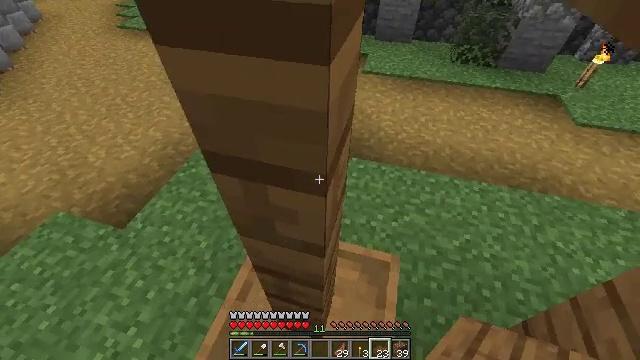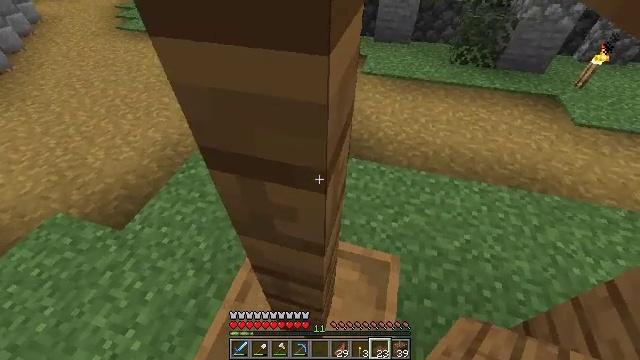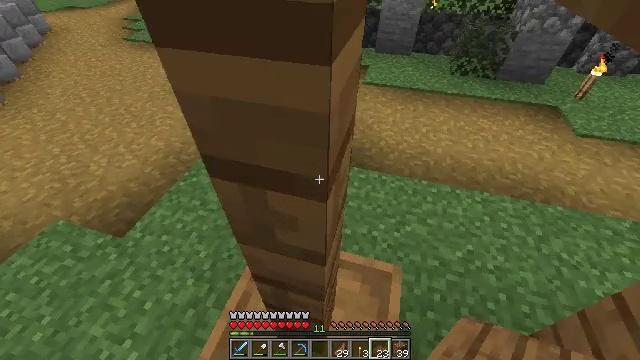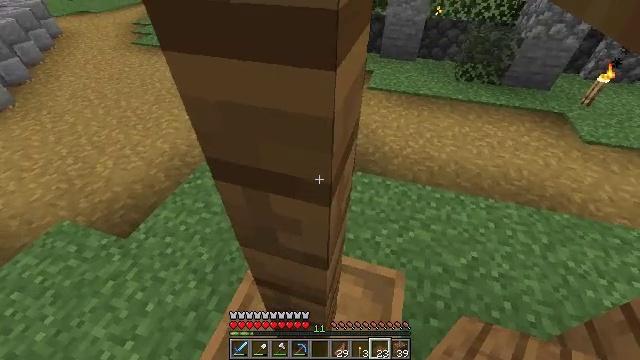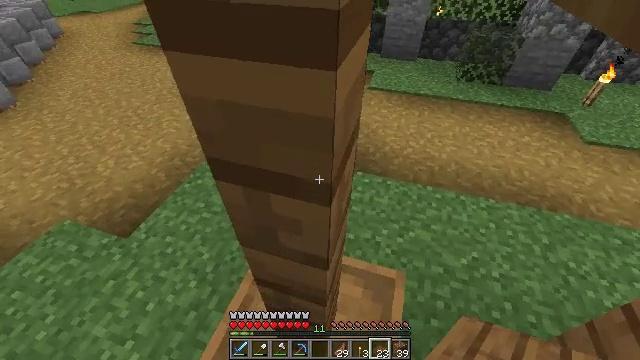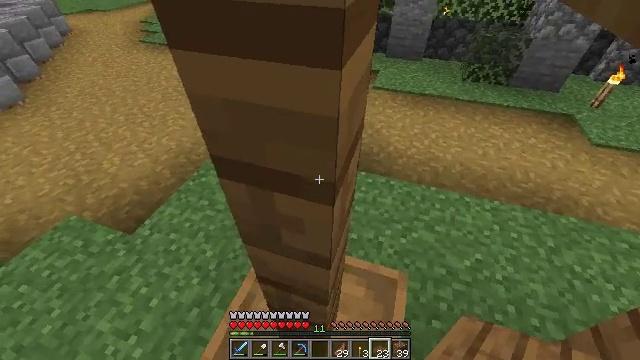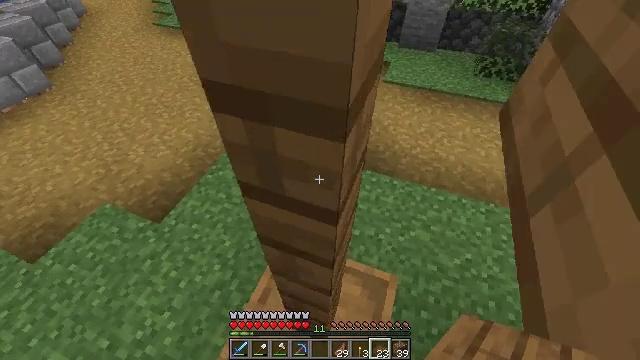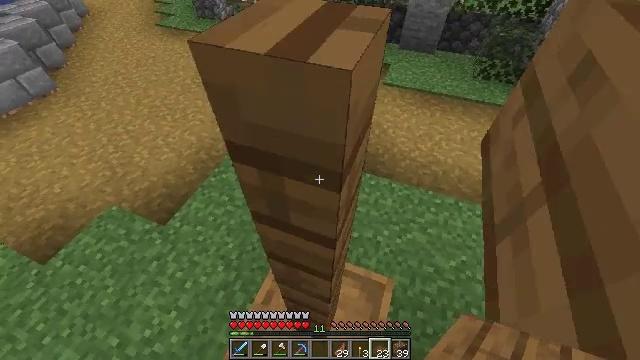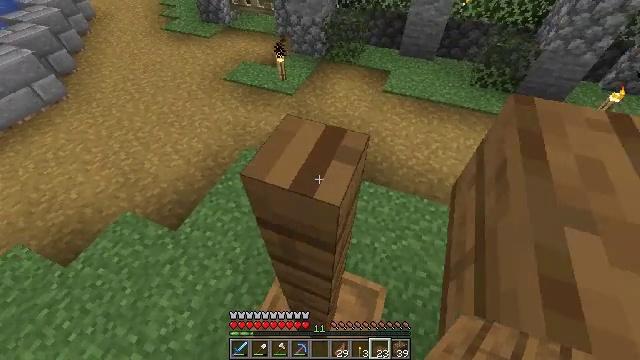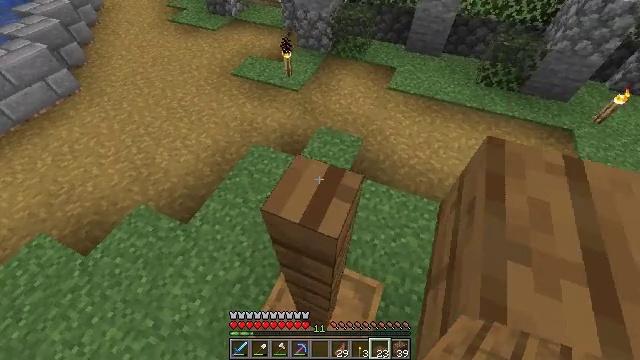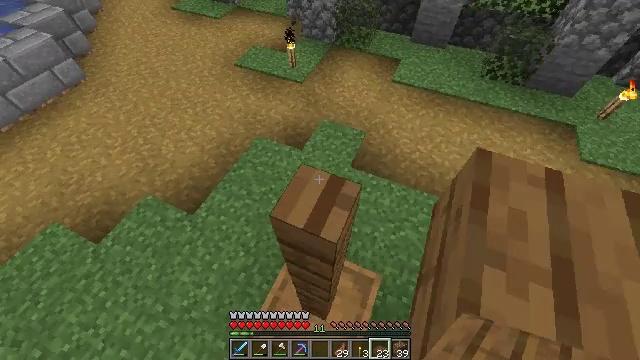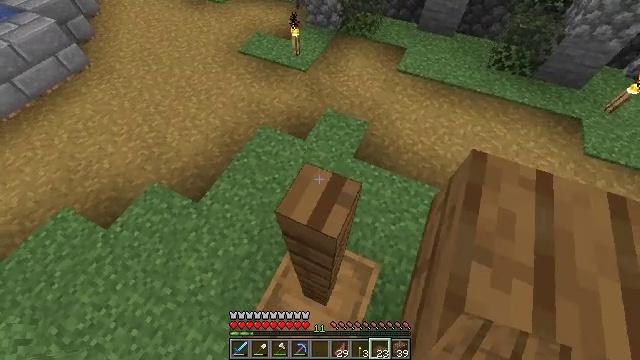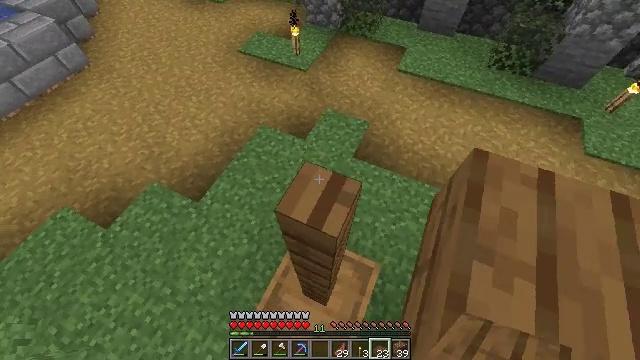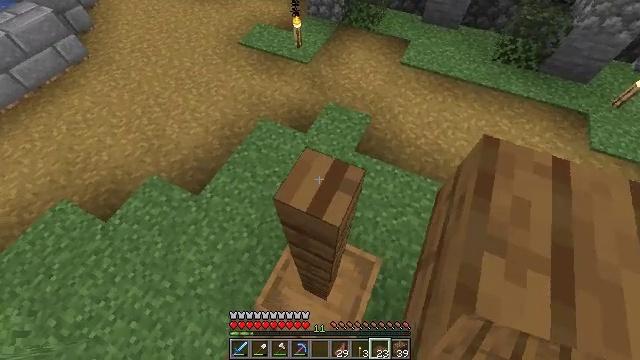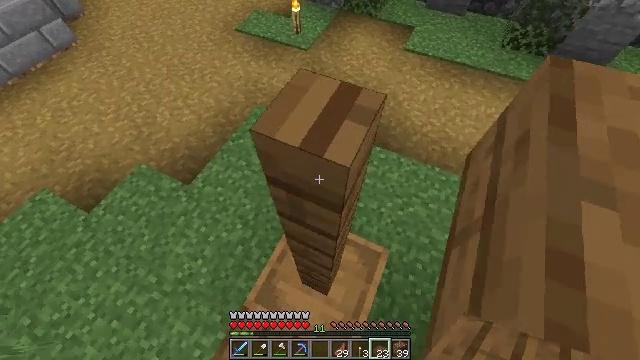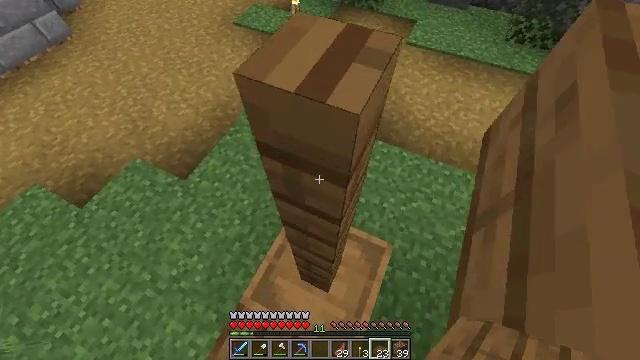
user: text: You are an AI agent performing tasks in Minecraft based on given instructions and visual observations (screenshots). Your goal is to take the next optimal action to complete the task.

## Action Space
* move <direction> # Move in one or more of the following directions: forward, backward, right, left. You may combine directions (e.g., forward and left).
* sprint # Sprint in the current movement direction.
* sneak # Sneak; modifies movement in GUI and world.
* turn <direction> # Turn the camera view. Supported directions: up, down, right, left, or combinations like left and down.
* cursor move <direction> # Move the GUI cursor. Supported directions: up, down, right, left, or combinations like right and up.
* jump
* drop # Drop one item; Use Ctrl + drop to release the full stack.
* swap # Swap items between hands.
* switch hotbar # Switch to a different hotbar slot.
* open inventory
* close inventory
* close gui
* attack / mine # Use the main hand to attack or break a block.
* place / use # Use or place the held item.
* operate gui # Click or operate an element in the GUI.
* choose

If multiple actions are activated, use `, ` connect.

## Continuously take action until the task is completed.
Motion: motion action
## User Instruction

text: Break the spruce fence to collect it.
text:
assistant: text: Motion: no_op
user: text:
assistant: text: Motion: turn up
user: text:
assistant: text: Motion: turn left
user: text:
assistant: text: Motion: no_op
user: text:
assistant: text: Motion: turn left
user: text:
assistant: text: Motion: turn left and down, jump
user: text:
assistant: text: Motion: jump
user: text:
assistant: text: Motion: jump
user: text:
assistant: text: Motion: turn left and down, jump
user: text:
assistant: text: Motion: turn down
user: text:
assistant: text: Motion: turn left and down, use / place
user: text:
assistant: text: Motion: use / place
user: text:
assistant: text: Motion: use / place
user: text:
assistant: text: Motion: no_op
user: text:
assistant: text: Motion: move back
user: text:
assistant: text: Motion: move back, turn right and up
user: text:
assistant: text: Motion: move back, turn right and up
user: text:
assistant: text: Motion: move back, turn right and up
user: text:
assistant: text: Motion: turn right and up
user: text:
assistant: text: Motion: turn up
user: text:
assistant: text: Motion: no_op
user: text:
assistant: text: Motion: no_op
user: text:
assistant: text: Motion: no_op
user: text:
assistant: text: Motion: jump
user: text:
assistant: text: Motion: jump
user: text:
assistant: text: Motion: jump
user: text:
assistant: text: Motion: jump
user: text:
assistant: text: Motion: no_op
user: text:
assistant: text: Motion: use / place
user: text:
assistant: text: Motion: use / place